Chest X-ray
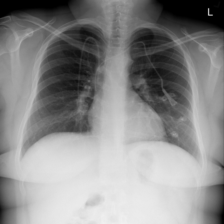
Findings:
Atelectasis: negative
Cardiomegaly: negative
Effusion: negative
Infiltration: negative
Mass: negative
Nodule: negative
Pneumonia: negative
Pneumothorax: negative
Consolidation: negative
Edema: negative
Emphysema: negative
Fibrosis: negative
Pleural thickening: negative
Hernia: negative